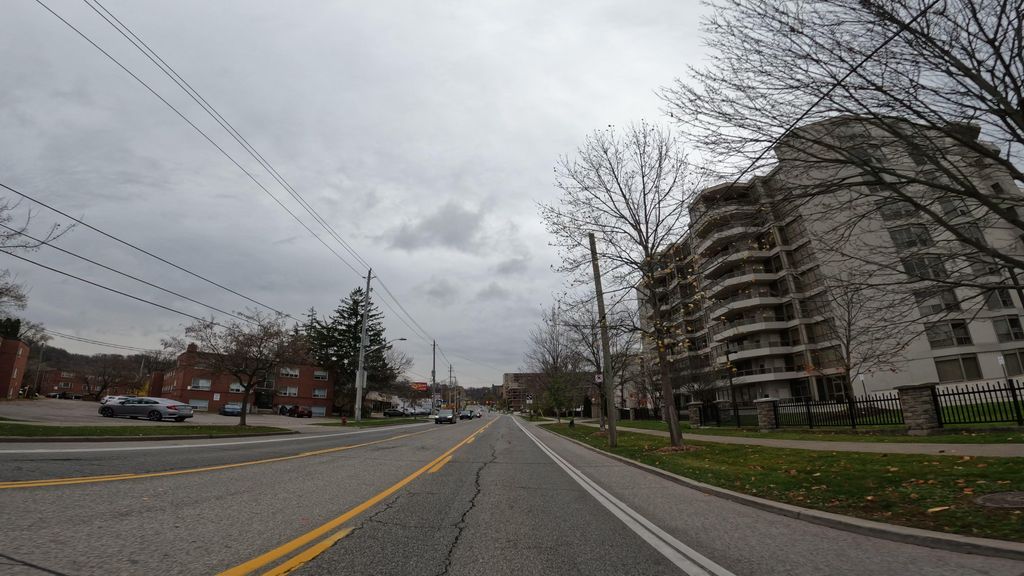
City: hamilton